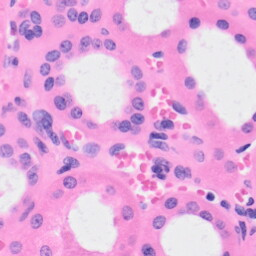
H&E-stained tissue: Kidney